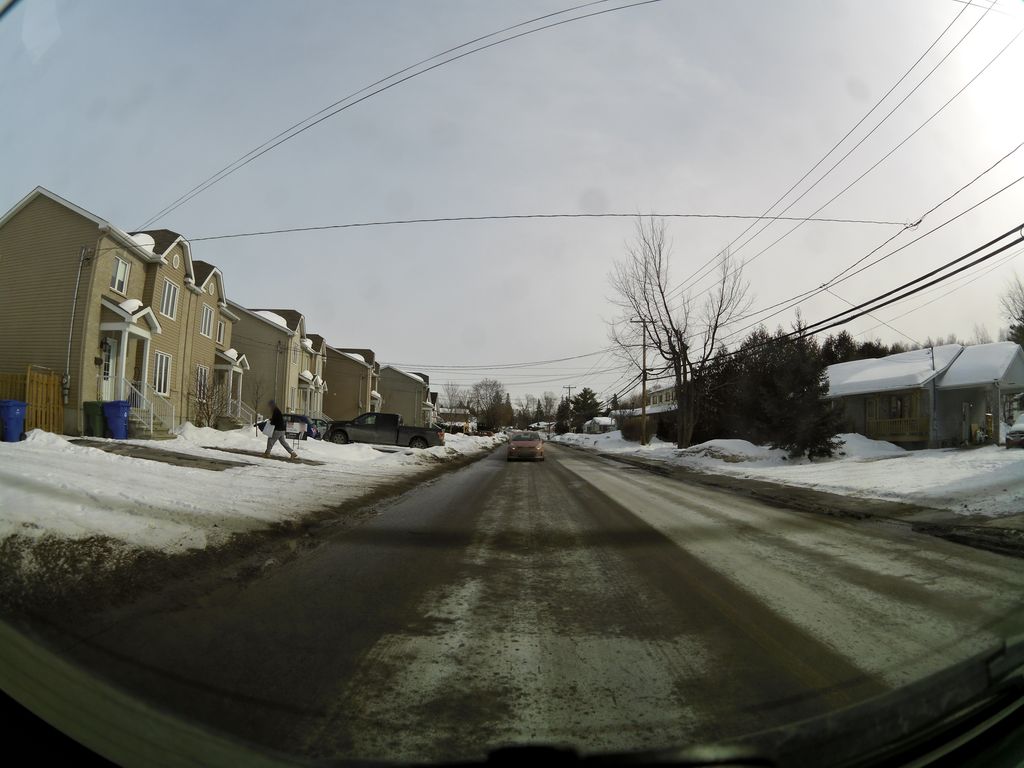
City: ottawa-gatineau